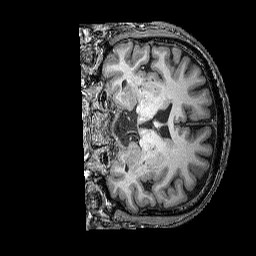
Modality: T1w
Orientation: coronal
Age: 62
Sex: male
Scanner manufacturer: siemens
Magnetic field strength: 3 T
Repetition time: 2.25 s
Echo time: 0.00415 s